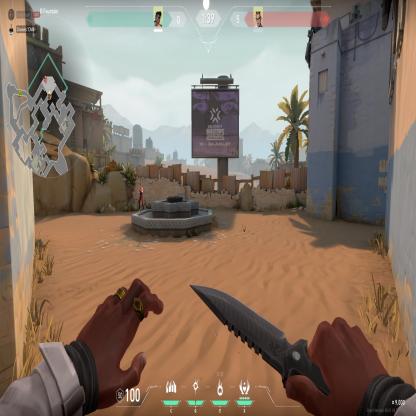
Label: enemy